Question: I have want to rotate a row of complex numbers (which actually is a 1D FFT of a line of the Radon transform), I use 'imrotate' in Matlab but I don't think the interpolation is doing what it should.
The goal is to reproduce the conversion from Radon to image space with the Projection-slice theorem.

I need to take each row of the Radon transform and rotate it according to its angle and put it at the corresponding angle in a 2D matrix. Once this is done I can get the 2D 'ifft2' to recover the image (in theory). This is the goal. Anyone can help?
I thought using 'imrotate', but maybe that isn't the right thing? The goal is to map the FFT'd rows of the Radon transform to their correct position in a circle as shown in the figure above.
This is the actual result with rotate and nearest neighbour interpolation. The result on the right should be the usual SheppLogan phantom.
<URL>
'''
import numpy as np
import matplotlib.pyplot as plt
from skimage.io import imread
from skimage.data import shepp_logan_phantom
from skimage.transform import radon, rescale
from skimage.transform import iradon
from skimage.transform import rotate
import cv2
x=shepp_logan_phantom()
x=cv2.resize(x, (128,128), interpolation = cv2.INTER_AREA)
theta=np.linspace(0,180,len(x))
R=radon(x,theta)
temp_=np.zeros((128,128)).astype(np.complex128)
fullFft2D=np.zeros((128,128)).astype(np.complex128)
for i in range(len(theta)):
temp_[63,:]=np.fft.fftshift(np.fft.fft(R[:,i])).T
fft_real=rotate(np.real(temp_),theta[i],order=0)
fft_imag=rotate(np.imag(temp_),theta[i],order=0)
fullFft2D += fft_real+1j*fft_real
temp_=np.zeros((128,128)).astype(np.complex128)
plt.imshow(np.fft.fftshift(np.abs(np.fft.ifft2(np.fft.ifftshift(fullFft2D)))))
'''
I have implemented what you (@Luengo) said as:
'''
res=np.zeros((128,128))
tmp_=np.zeros((128,128)).astype(np.complex128)
for i in range(len(theta)):
kspace_row = np.fft.fftshift(np.fft.fft(R[:,i])).T
tmp_[63,:] = kspace_row
res += rotate(np.abs(np.fft.ifft(np.fft.fftshift(tmp_))),-theta[i])
plt.imshow(res)
'''
But it doesn't work (I m probably missing something?)
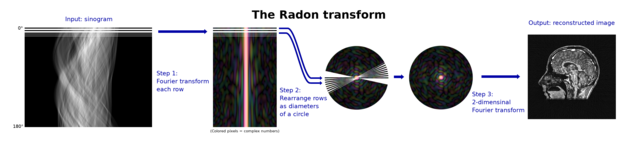
Answer: Rotating a single line in a 2D discrete image is really hard. You always end up with a rough approximation, interpolation doesn't help much.
The process you intend to follow is (I've added the filtering):
- - - - - - -
Because we know that the IFFT operation commutes with the summation, it is possible to move the IFFT operation into the loop:
- - - - - - -
Also the rotation and the IFFT operations commute, so the above is identical to:
- - - - - - -
In this latter case, we are rotating a spatial-domain image that is smooth; it is not a single line drawn in an otherwise empty image, it is a fully band-limited function that can be interpolated into properly. The rotation result is much better in this case.
This latter process is almost the same as what the back projection algorithm does. We can further realize that the 2D IFFT of an image with a single row of data through the origin (the rest of the image is all zero) is the same as taking a 1D IFFT, and replicating that across all rows of the image. This saves quite a bit of computation.
---
Here is some code. The first method would be (a few fixes from OP's code, but the output is still not recognizable!):
'''
import numpy as np
import matplotlib.pyplot as plt
from skimage.io import imread
from skimage.data import shepp_logan_phantom
from skimage.transform import radon, rescale
from skimage.transform import iradon
from skimage.transform import rotate
import cv2
x = shepp_logan_phantom()
x = cv2.resize(x, (128,128), interpolation = cv2.INTER_AREA)
theta = np.linspace(0, 180, len(x), endpoint=False)
R = radon(x, theta)
filter = np.abs(np.fft.fftfreq(128))
fullFft2D = np.zeros((128,128)).astype(np.complex128)
for i in range(len(theta)):
temp_ = np.zeros((128,128)).astype(np.complex128)
temp_[64,:] = np.fft.fftshift(filter * np.fft.fft(R[:,i]))
fft_real = rotate(np.real(temp_), theta[i], order=0, center=(64,64))
fft_imag = rotate(np.imag(temp_), theta[i], order=0, center=(64,64))
fullFft2D += fft_real + 1j*fft_imag
y = np.fft.ifft2(np.fft.ifftshift(fullFft2D))
plt.imshow(np.fft.fftshift(y.real)); plt.show()
'''
Fixes include: (1) The origin in the 'fftshift'ed frequency domain of size 128 is at 64, not 63. (2) The rotation is explicitly performed around the origin. (3) OP had a typo: 'fft_real + 1j* fft_real'. (4) Added the wedge filtering. (5) Not including 180 degrees in the Radon transform (as it's identical to 0 degrees). (6) Using the real part of the IFFT, not the absolute value.
When computing through the frequency domain, if you expect a real-valued result but get non-trivial (trivial==almost zero) imaginary component, something is wrong. In the code above, the imaginary component is non-trivial. This is the result of the rotation of data that cannot be interpolated into properly. The rotation just destroys the changes of success.
The latter method would be:
'''
y = np.zeros((128,128))
for i in range(len(theta)):
tmp_ = np.zeros((128,128)).astype(np.complex128)
tmp_[0,:] = filter * np.fft.fft(R[:,i])
y += rotate(np.fft.ifft2(tmp_).real, -theta[i], center=(64,64))
plt.imshow(y); plt.show()
'''
This code is simplified somewhat because we don't need to use 'fftshift', we can write the line directly in the origin as expected by the FFT (row 0). The result produced reproduces the phantom correctly.